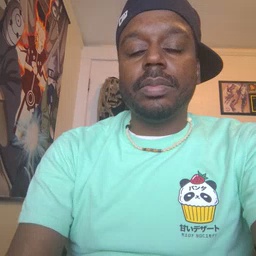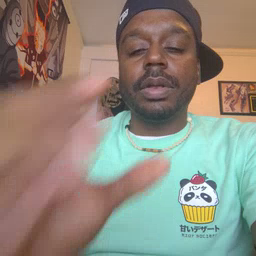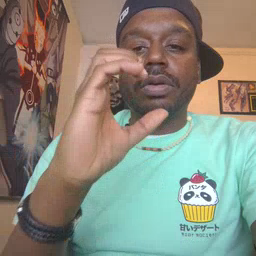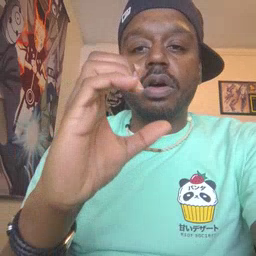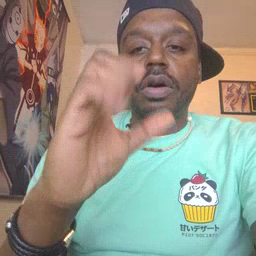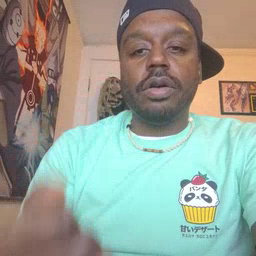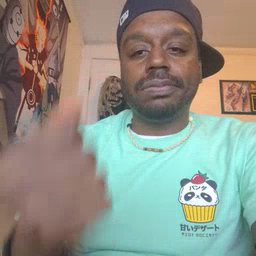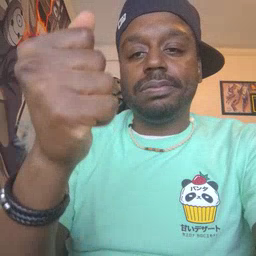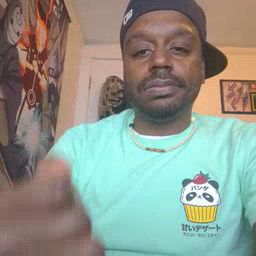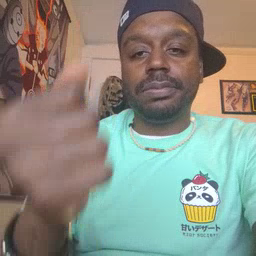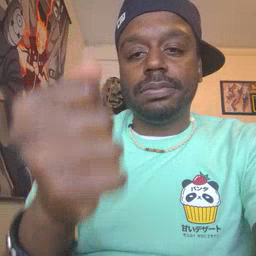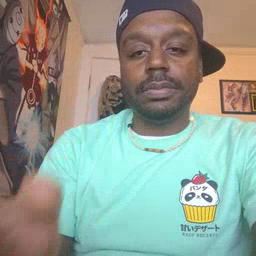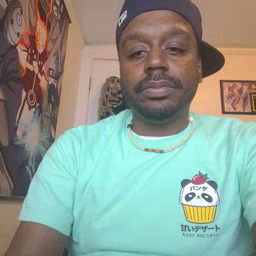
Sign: car